Question: I'm running a batch of simulations in Dymola 2021x and in terms of outputs, I only care about some of the state variables. I figured the easiest way to limit the selection would be to go into Simulation Setup>Output>Store and leave only the "State variables" box checked. But all the options are greyed out and checked so I can't limit the outputs.

Is there a setting in Dymola that would disable the store output options?
I've tried restarting Dymola and rebooting my PC but as kind of expected, nothing changed.
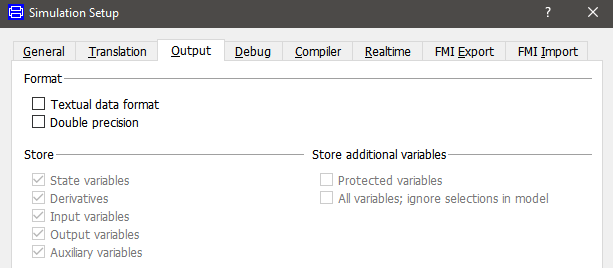
Answer: Yes, the variable dependencies disable the outputs.
<URL>
From the command line:
'''
Advanced.GenerateVariableDependencies = true;
'''
Maybe there are others as well, but that's the only one I am currently aware of.